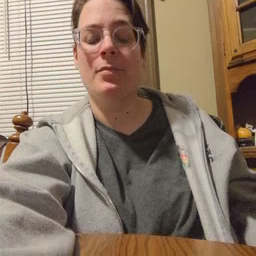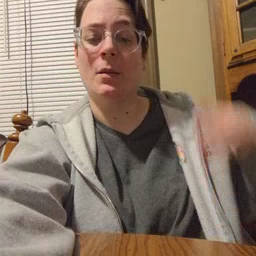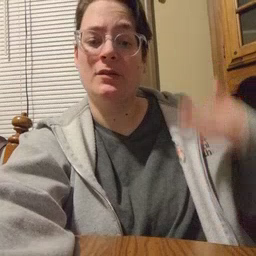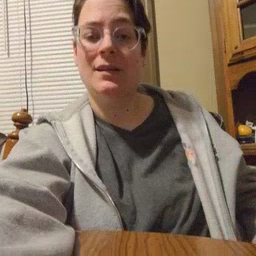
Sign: beside